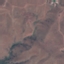
Land use / land cover: HerbaceousVegetation